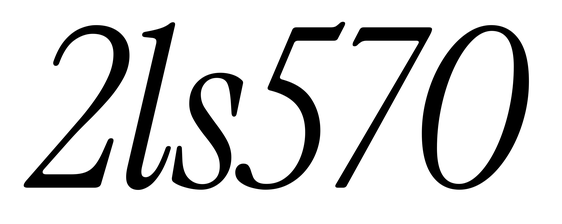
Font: InstrumentSerif-Italic